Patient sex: F
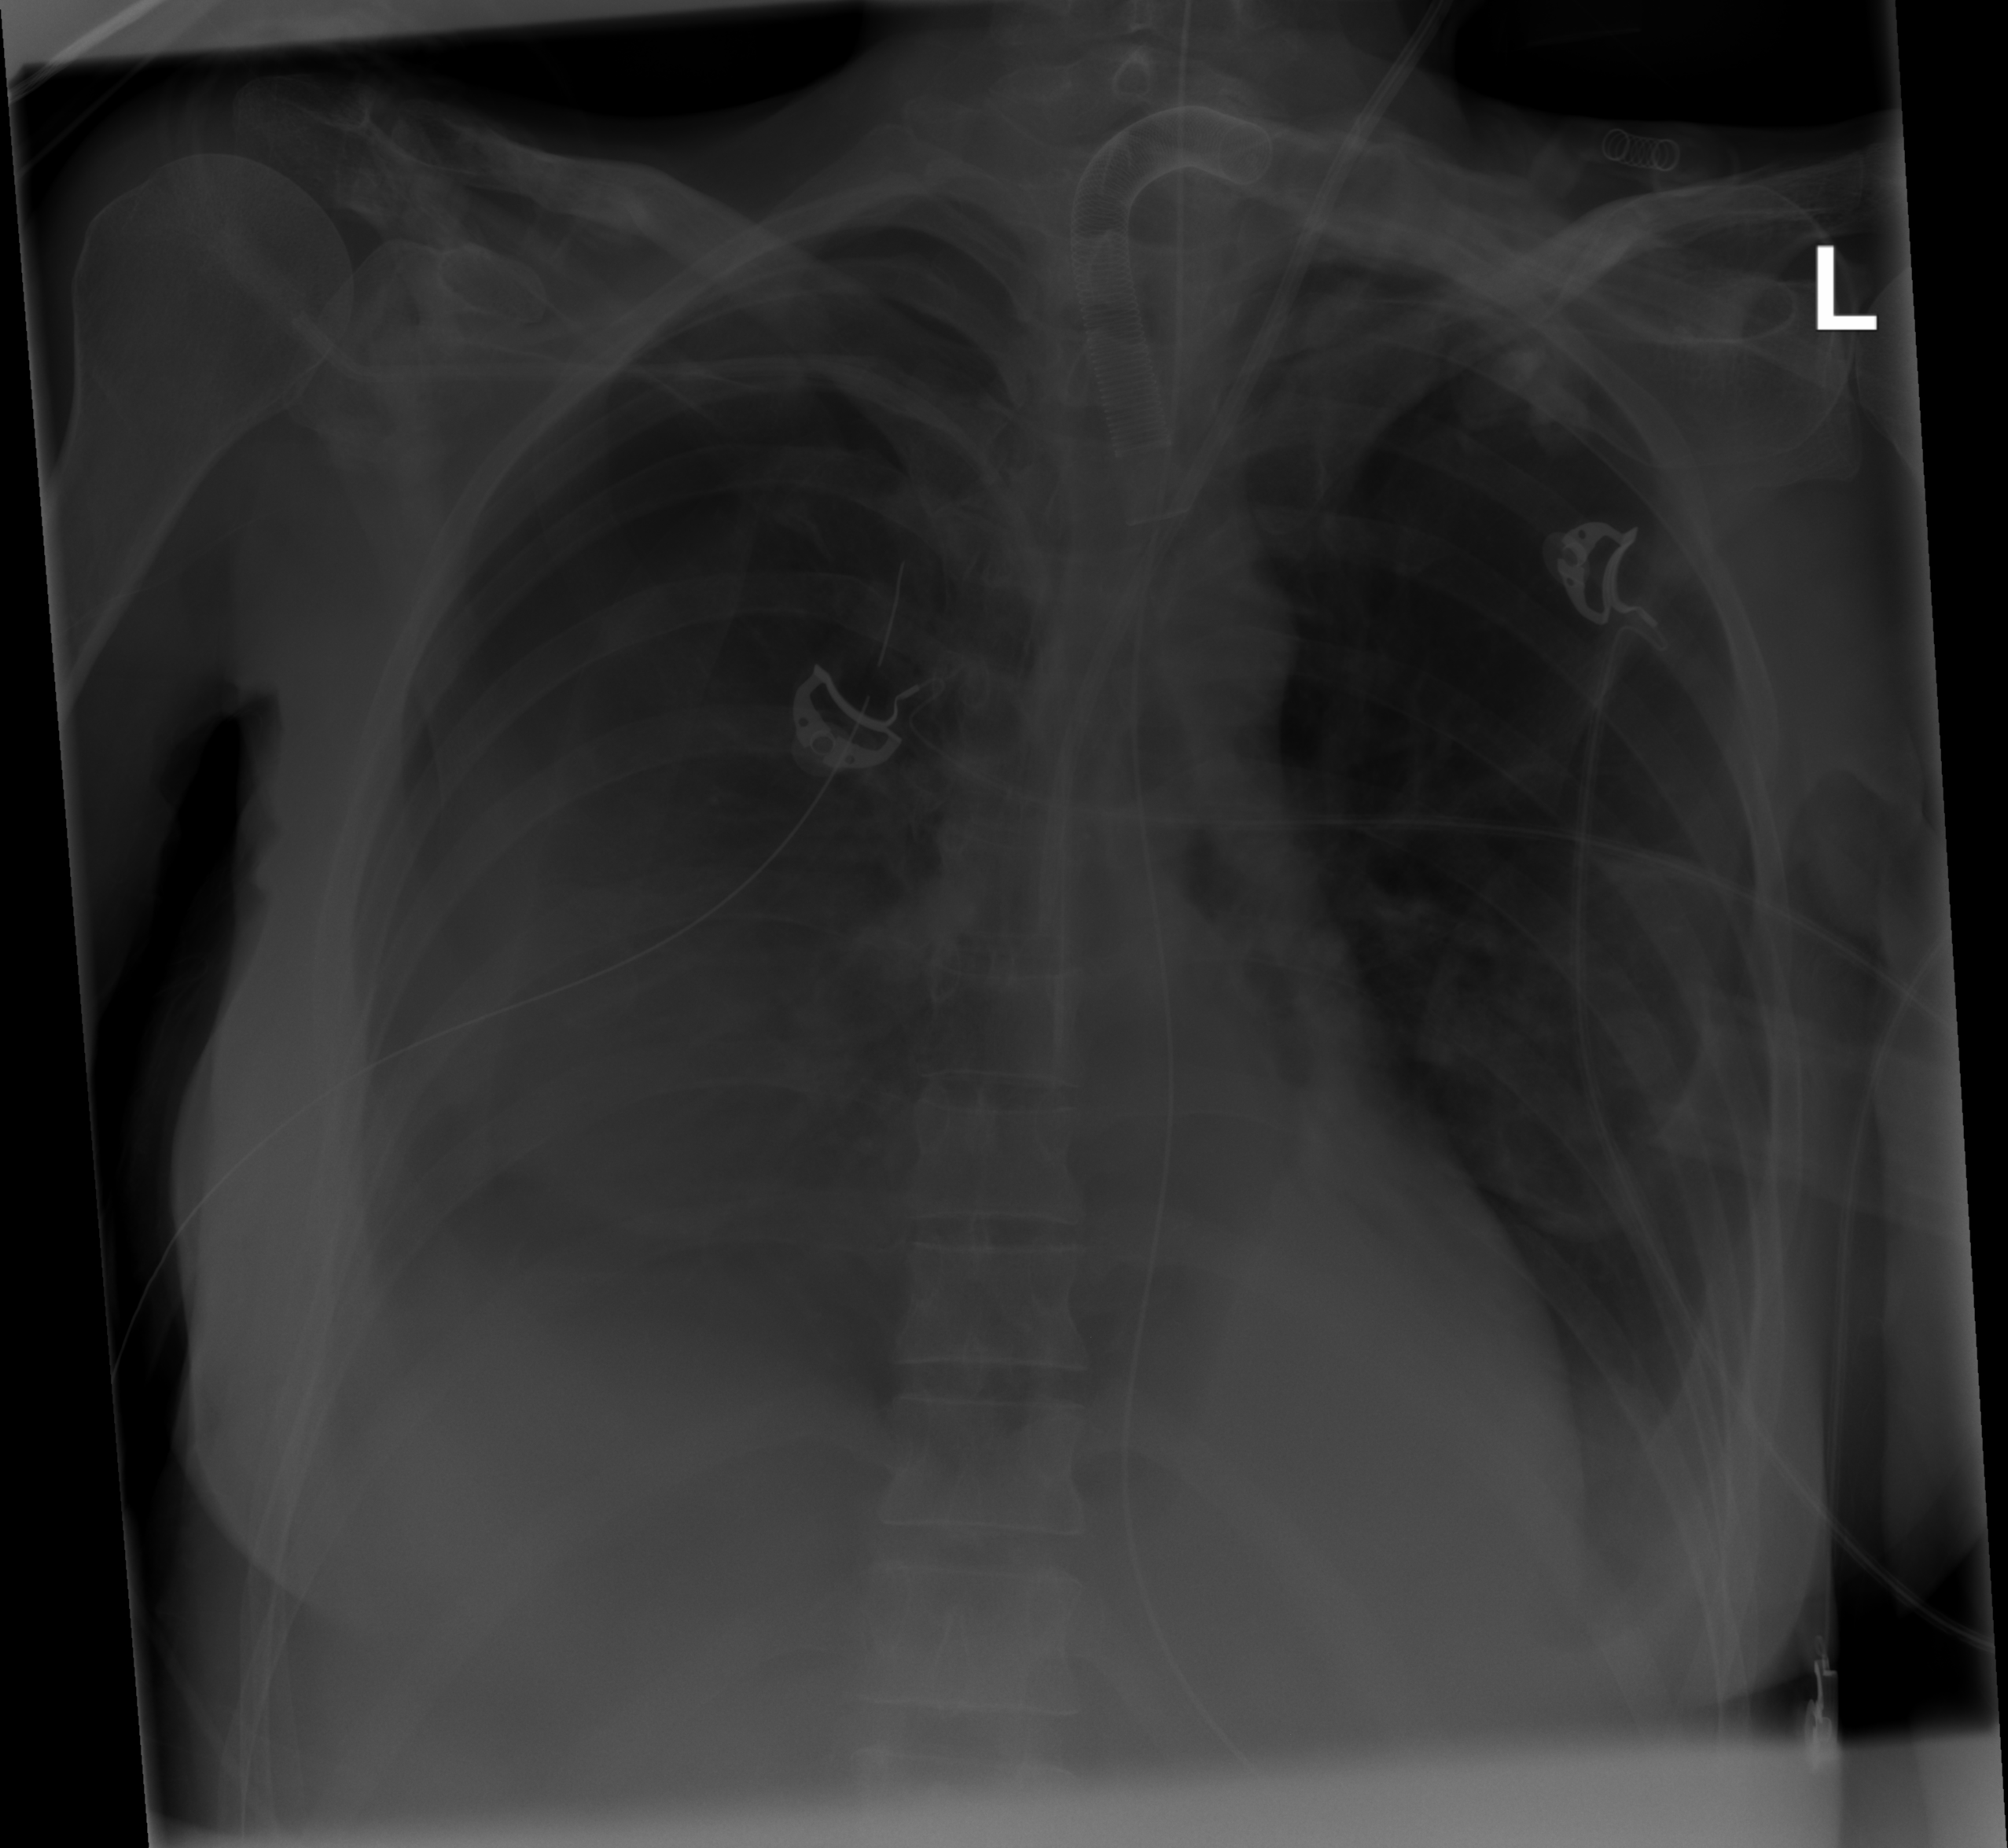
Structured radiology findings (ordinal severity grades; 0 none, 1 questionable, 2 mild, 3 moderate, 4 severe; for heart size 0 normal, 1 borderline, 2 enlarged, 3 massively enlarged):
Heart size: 0
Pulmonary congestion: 0
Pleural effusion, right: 2
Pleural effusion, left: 2
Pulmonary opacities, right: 0
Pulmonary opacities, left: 0
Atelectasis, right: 2
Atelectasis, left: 2